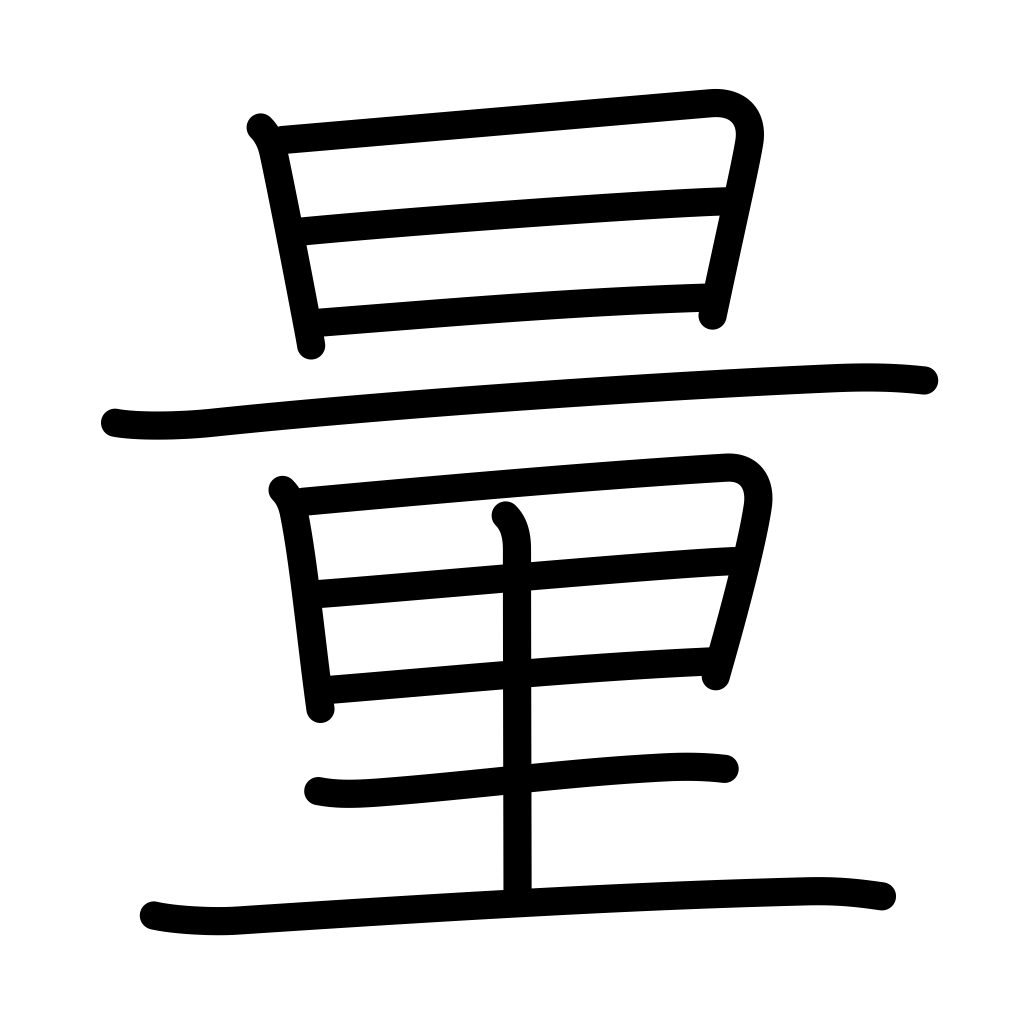
Meaning: quantity, measure, weight, amount, consider, estimate, surmise